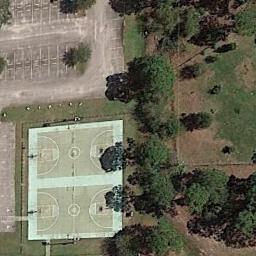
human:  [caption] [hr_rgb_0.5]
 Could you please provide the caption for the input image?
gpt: To the left of the tree are two basketball courts .

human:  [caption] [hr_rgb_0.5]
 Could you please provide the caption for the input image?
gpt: There are two basketball courts on the open place next to some trees .

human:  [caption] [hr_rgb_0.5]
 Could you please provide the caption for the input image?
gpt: Two basketball courts on the lawn with some trees and a parking lot beside .

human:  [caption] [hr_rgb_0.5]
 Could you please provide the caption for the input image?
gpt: Beside the basketball court there are some trees,Parking lots and bare grass .

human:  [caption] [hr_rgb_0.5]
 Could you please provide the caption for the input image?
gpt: Many trees are near two basketball courts .